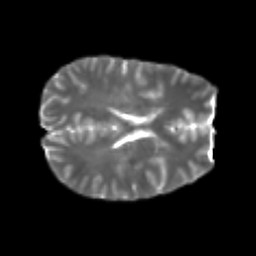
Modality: T2w
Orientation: axial
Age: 21
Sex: male
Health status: healthy
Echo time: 0.074 s